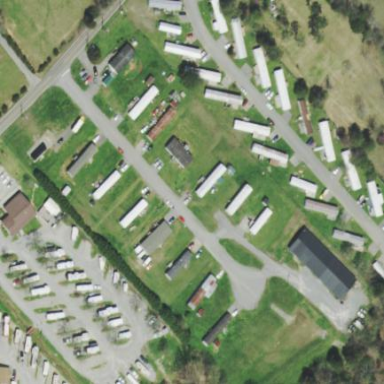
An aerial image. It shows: Residential area known as trailer park.